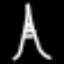
Label: The Eiffel Tower